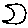
Label: moon